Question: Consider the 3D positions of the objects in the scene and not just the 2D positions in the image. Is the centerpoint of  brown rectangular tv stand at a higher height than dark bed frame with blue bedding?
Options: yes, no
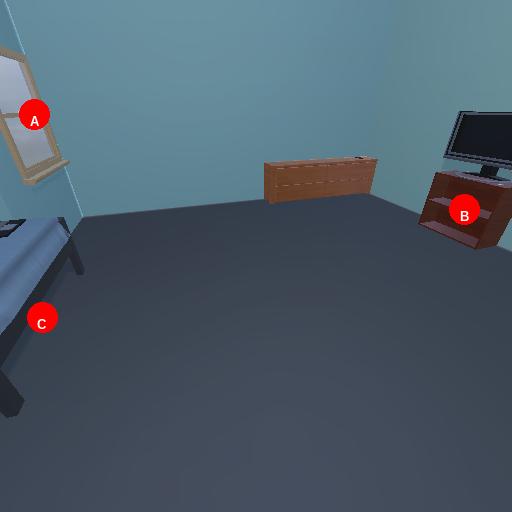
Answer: yes